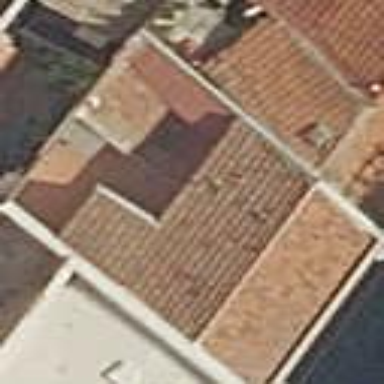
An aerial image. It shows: Building.